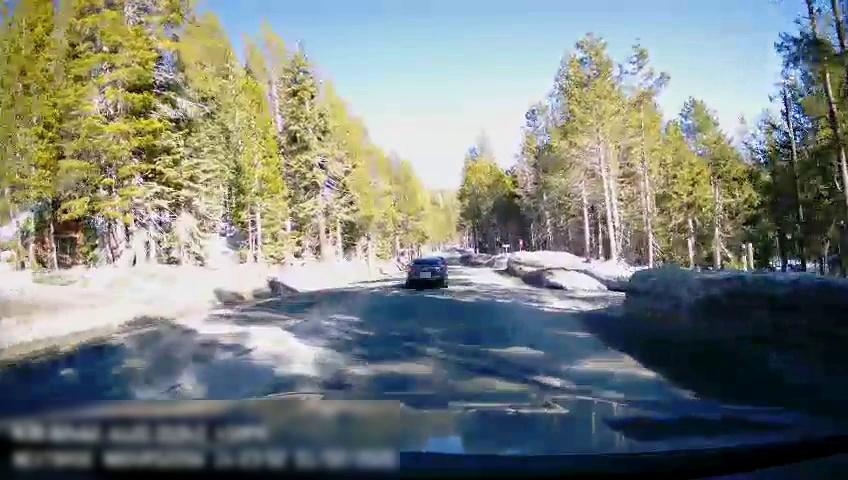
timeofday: Day
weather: Sunny
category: Drivable Space
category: Vehicles | Car